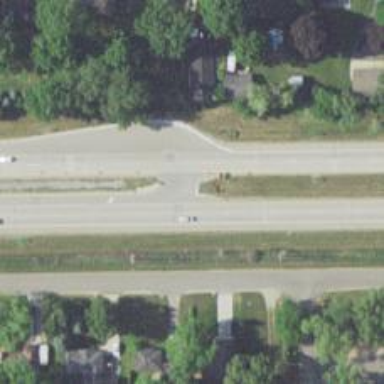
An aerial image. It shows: Primary link highway with asphalt surface.